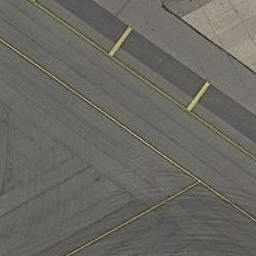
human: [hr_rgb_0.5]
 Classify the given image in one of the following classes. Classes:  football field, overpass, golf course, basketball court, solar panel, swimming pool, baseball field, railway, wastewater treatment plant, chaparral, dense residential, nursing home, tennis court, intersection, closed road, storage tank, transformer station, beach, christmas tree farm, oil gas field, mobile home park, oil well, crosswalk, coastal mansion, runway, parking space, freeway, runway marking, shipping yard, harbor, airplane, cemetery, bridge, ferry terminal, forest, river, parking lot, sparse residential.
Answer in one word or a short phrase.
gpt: runway marking